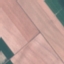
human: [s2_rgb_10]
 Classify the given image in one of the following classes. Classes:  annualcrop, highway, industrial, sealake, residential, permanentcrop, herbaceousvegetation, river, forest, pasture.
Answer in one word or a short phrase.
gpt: AnnualCrop